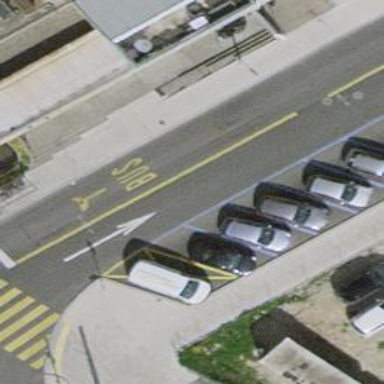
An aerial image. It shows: Bus stop for trolleybuses with designated stop position.